Interaction volume radius: 10 \u00c5
Interaction volume height: 20 \u00c5
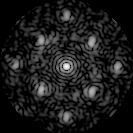
Disorder parameter: 0.4125